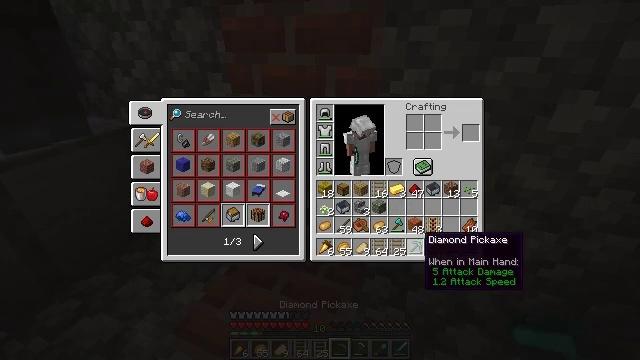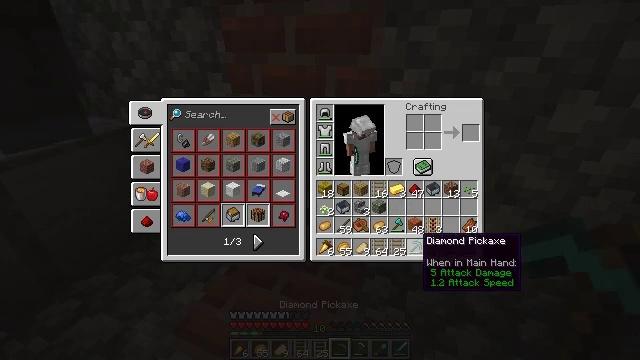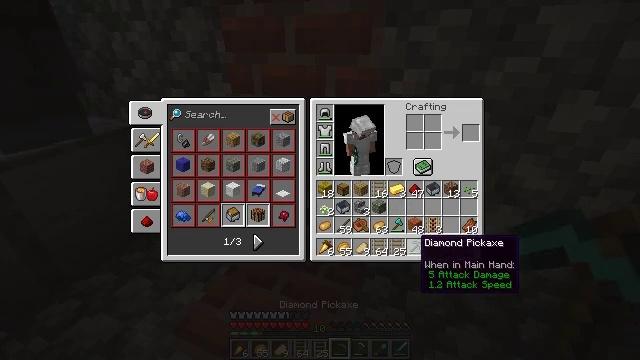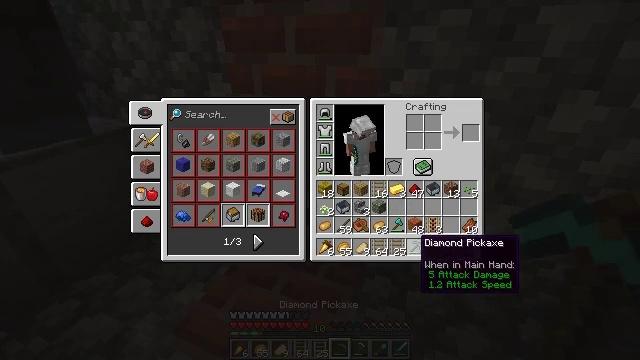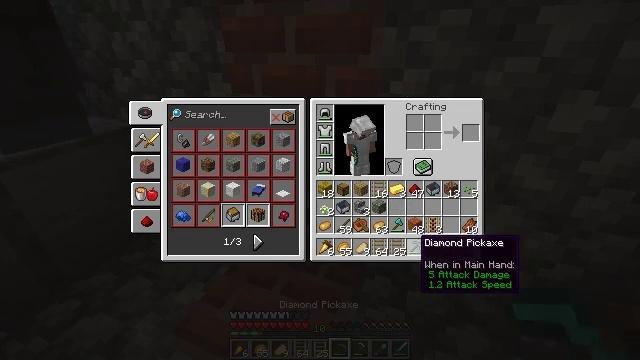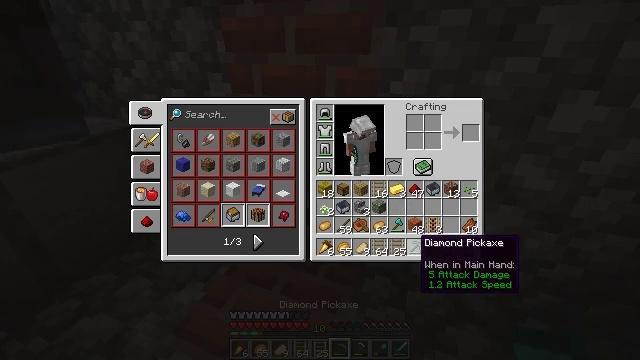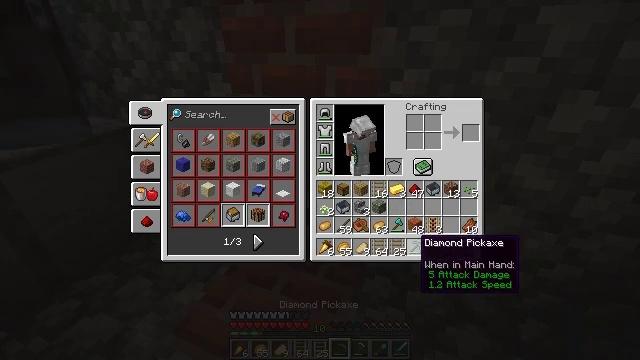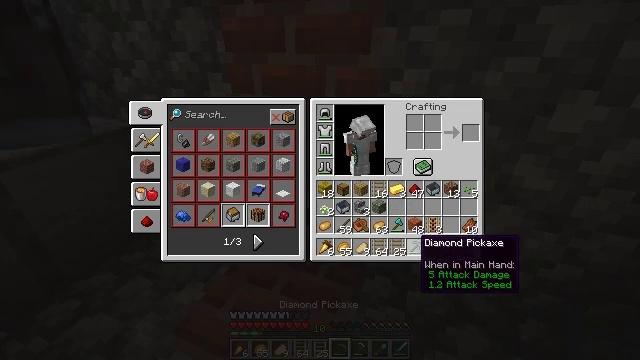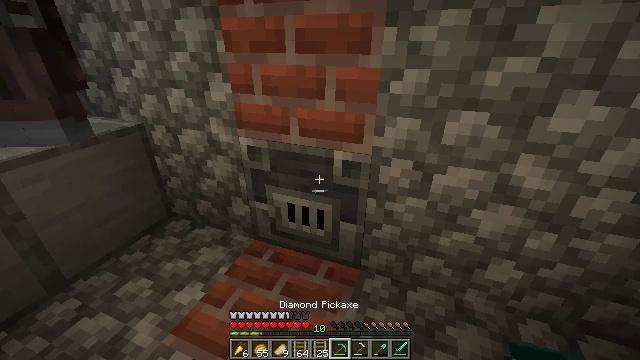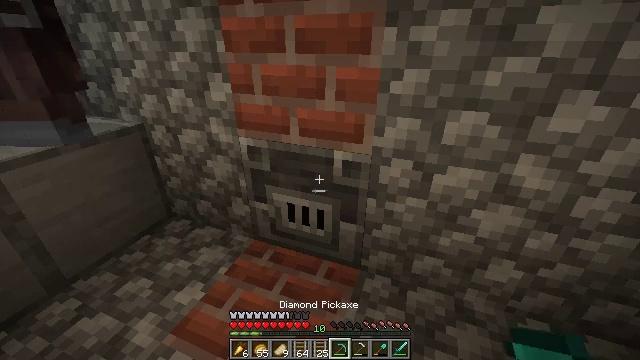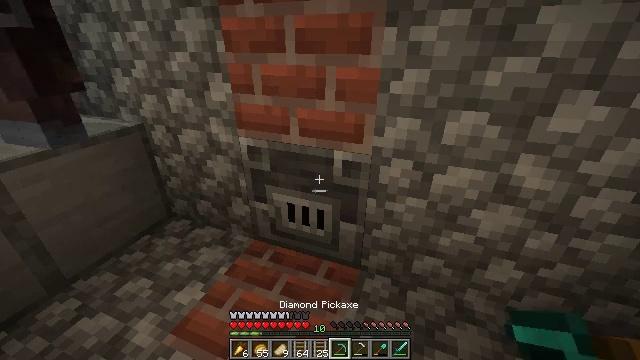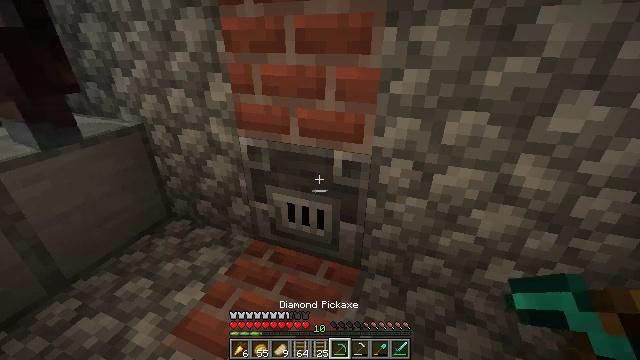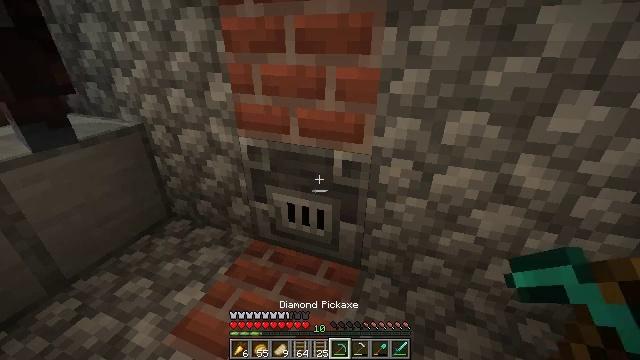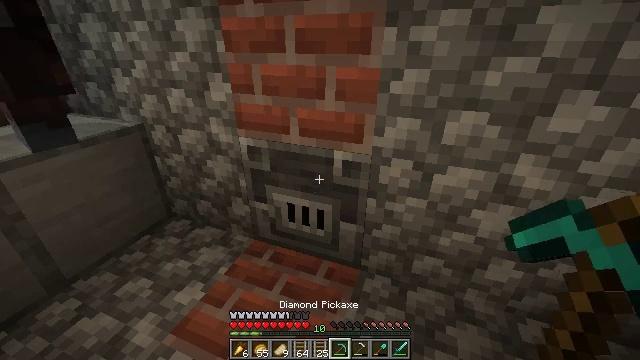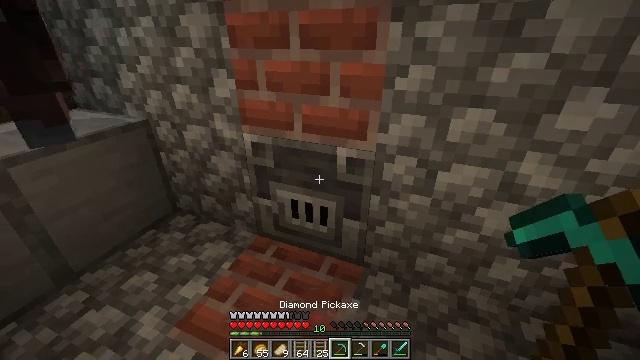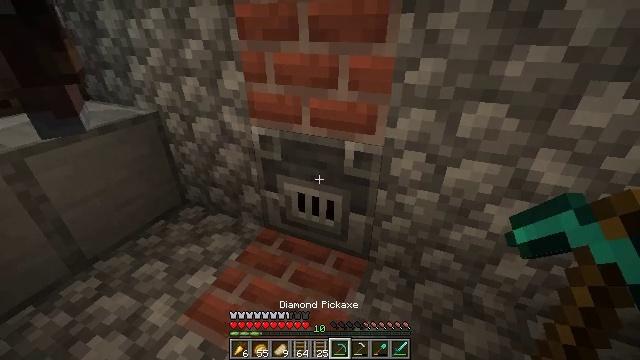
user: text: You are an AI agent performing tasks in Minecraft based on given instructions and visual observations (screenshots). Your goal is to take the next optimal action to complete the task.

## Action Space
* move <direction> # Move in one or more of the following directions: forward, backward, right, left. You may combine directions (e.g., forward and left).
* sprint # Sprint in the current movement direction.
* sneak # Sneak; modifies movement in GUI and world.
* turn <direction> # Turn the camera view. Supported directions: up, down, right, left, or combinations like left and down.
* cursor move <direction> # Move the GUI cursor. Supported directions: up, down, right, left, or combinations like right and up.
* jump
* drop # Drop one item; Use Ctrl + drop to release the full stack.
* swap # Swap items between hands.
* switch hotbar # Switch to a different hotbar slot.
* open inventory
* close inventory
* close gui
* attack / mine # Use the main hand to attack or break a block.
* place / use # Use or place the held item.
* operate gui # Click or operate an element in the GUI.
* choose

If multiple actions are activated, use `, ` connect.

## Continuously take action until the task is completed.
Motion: motion action
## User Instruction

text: Left click on the blast furnace to break it.
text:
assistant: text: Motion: no_op
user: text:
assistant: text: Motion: no_op
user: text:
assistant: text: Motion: no_op
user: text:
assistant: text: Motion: no_op
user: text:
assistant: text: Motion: no_op
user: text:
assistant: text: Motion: no_op
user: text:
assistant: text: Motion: no_op
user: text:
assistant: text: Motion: no_op
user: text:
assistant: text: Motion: no_op
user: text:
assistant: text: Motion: no_op
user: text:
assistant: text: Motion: no_op
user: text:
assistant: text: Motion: no_op
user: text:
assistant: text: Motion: no_op
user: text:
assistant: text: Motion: no_op
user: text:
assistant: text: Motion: turn left and down
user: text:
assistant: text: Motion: no_op
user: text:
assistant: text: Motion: no_op
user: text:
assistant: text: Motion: no_op
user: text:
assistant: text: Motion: no_op
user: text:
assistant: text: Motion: no_op
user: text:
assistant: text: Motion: no_op
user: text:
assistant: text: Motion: no_op
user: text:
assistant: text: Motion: no_op
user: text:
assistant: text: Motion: no_op
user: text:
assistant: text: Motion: attack / mine
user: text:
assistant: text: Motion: attack / mine
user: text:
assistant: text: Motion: attack / mine
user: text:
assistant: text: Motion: attack / mine
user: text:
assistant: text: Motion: attack / mine
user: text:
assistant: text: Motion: attack / mine